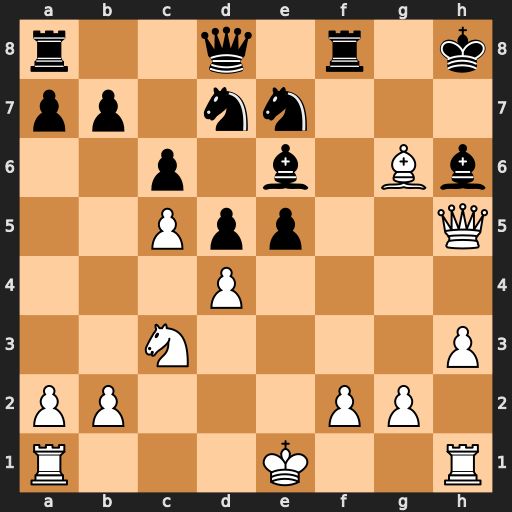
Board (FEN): r2q1r1k/pp1nn3/2p1b1Bb/2Ppp2Q/3P4/2N4P/PP3PP1/R3K2R
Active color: w
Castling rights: KQ
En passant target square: -
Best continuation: Qxh6+ Kg8 Qh7#